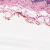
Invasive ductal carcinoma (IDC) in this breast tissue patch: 0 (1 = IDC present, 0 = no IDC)